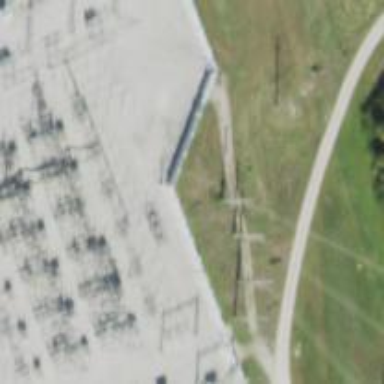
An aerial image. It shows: Power pole.